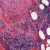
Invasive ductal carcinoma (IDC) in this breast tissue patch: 0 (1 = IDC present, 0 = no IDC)